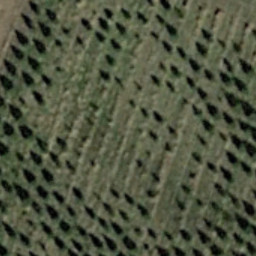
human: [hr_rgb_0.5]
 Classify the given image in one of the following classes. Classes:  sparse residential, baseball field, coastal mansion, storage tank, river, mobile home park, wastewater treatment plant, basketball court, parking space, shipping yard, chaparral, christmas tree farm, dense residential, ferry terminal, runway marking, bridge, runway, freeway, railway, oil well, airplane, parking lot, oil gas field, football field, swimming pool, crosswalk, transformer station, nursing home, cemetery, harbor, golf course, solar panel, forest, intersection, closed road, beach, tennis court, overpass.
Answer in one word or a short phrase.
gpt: christmas tree farm